Interaction volume radius: 5 \u00c5
Interaction volume height: 20 \u00c5
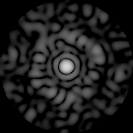
Disorder parameter: 0.8298